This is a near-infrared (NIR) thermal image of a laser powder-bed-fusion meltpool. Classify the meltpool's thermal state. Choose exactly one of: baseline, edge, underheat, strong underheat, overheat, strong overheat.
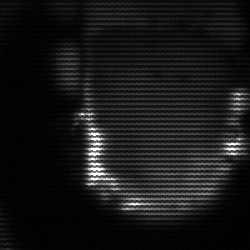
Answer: baseline